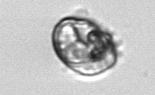
Label: Proterythropsis